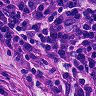
Metastatic tissue present: yes